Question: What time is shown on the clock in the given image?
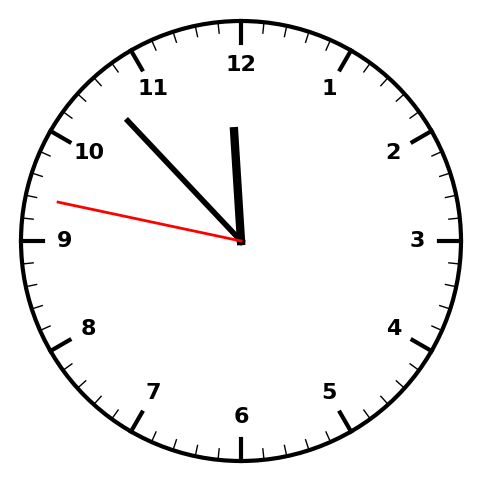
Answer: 11:52:47